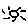
Label: sun